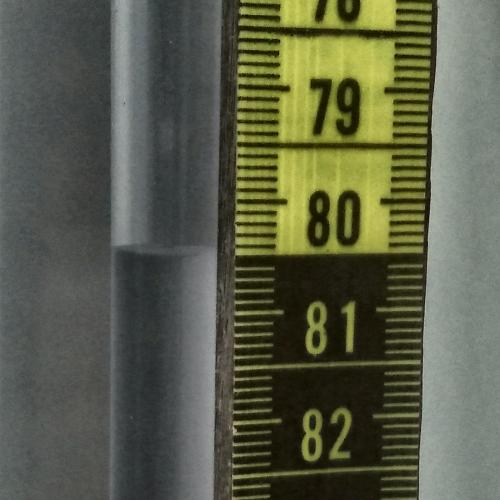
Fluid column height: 80.4 cm